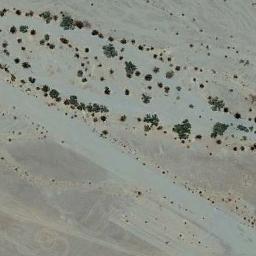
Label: chaparral